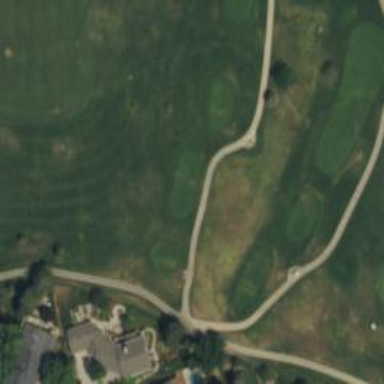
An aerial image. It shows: Golf cartpath that is also road path.